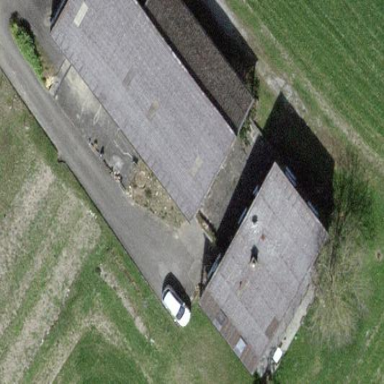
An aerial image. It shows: Farm with farmyard.